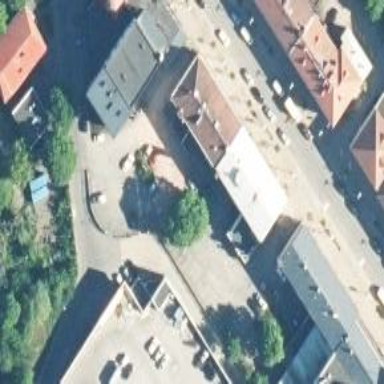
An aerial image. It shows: Retail building.